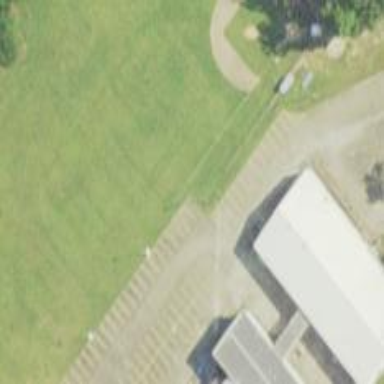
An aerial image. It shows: School.